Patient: sex F, age 47
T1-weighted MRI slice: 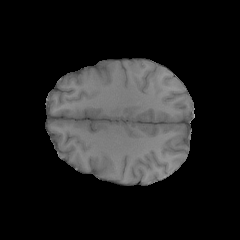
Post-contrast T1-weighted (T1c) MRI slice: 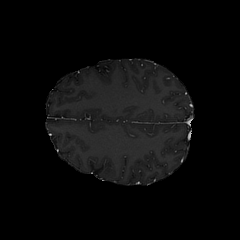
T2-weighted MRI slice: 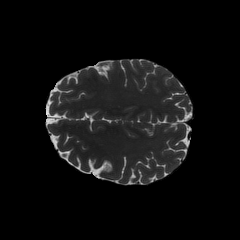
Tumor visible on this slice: no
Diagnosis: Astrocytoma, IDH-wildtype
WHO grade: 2